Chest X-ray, PA view. Patient: 24 years old, sex M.
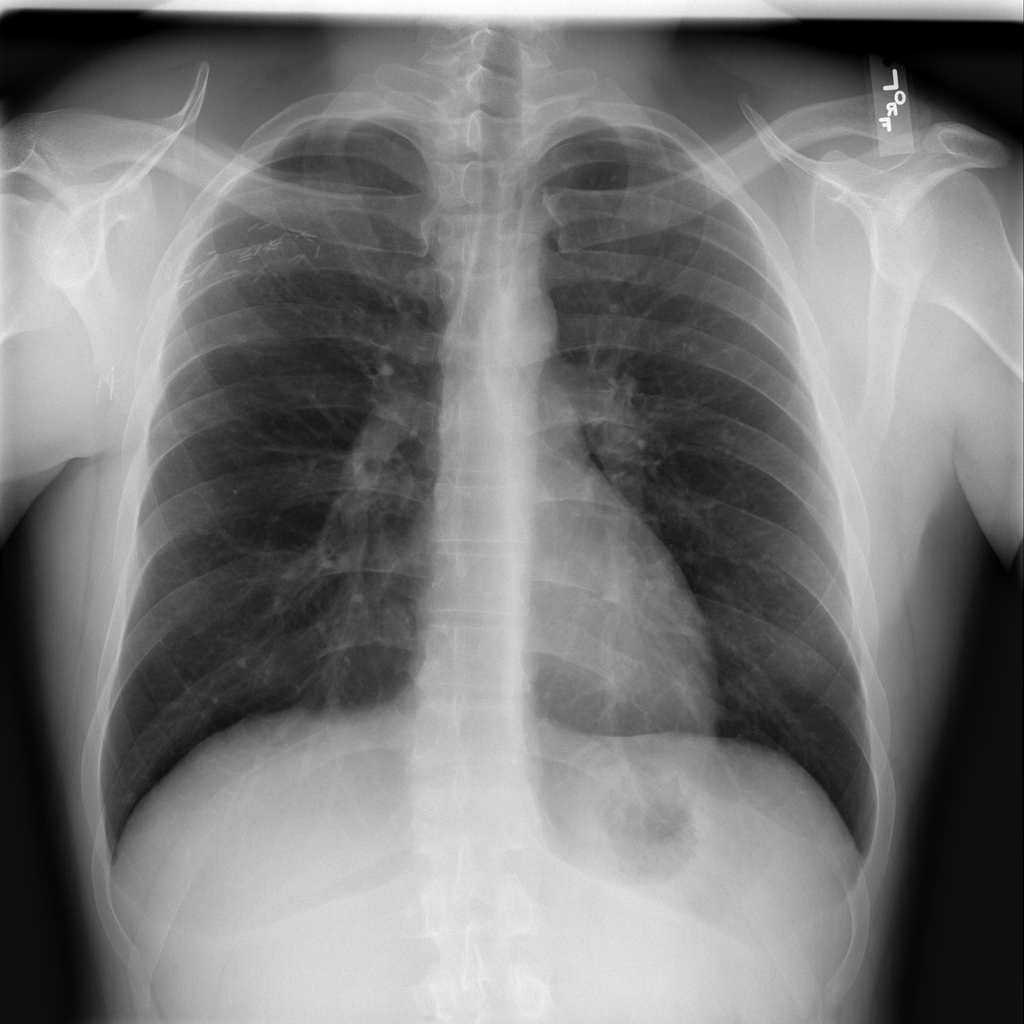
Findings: Nodule